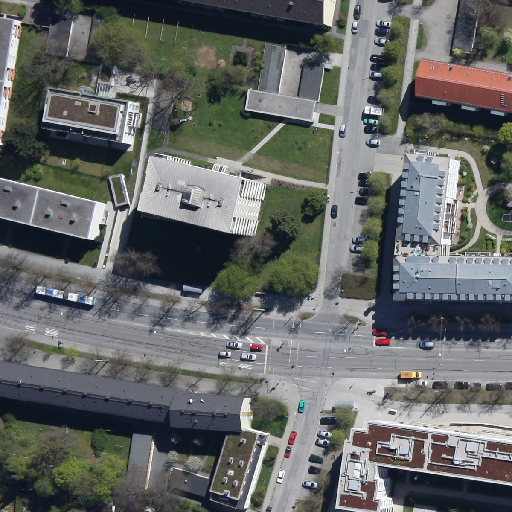
Referring expression: car driving on the road